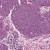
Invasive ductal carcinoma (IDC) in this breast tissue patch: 0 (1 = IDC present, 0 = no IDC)